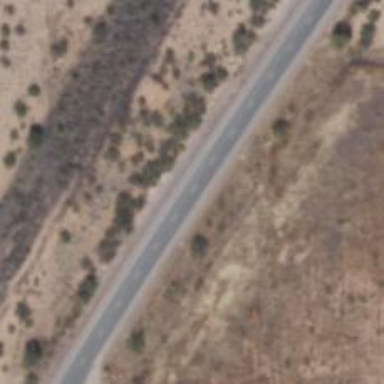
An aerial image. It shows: Asphalt road classified as primary highway.